Aerial crown-view tile of a tropical tree (Barro Colorado Island, Panama), acquired 20250616:
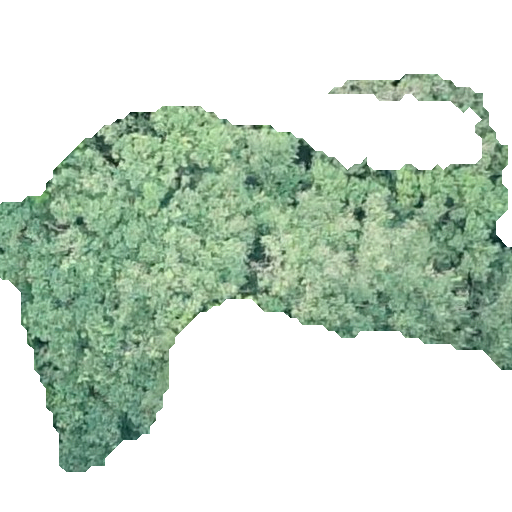
Species: Apeiba membranacea
GBIF accepted scientific name: Apeiba membranacea
Crown area: 167.57 m²